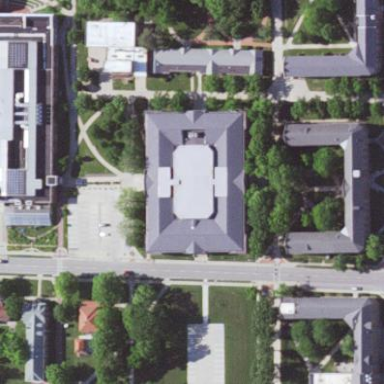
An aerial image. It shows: University building.